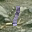
Label: 1